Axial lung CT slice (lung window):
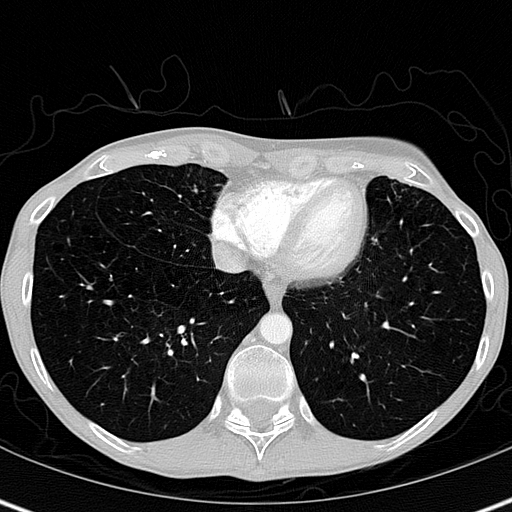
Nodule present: no